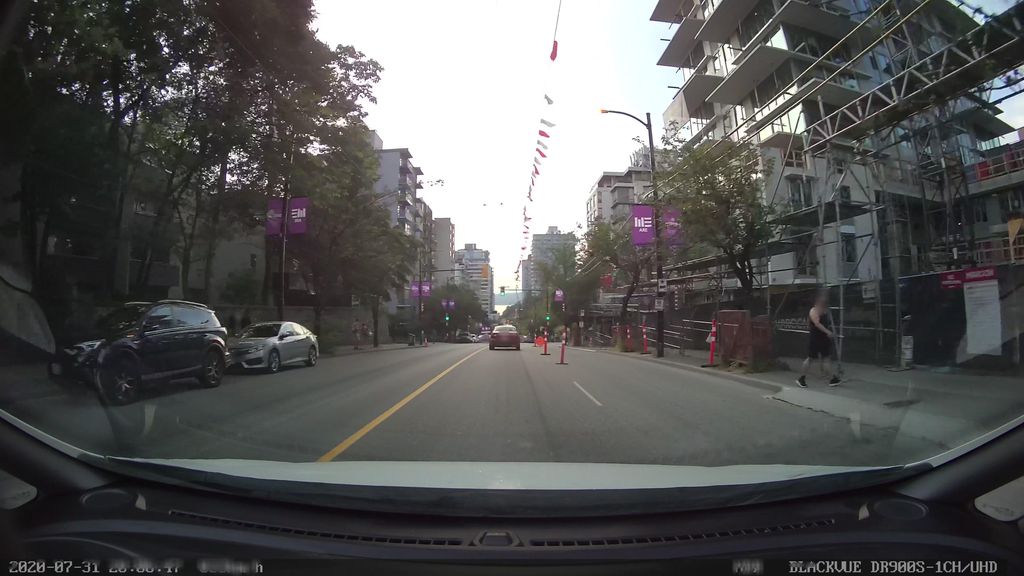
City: vancouver